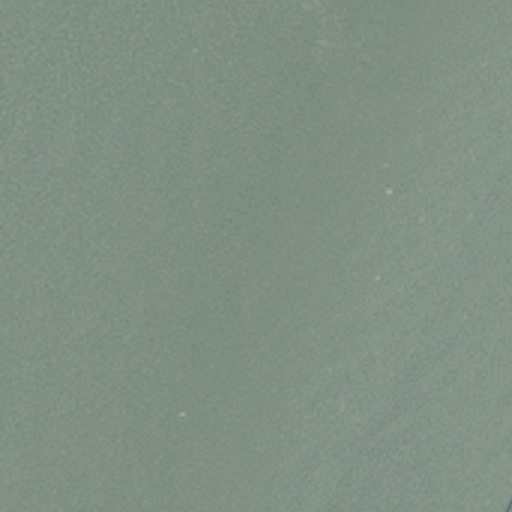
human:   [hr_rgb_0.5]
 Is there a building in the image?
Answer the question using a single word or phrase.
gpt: no

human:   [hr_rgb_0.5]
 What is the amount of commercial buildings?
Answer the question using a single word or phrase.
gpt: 0

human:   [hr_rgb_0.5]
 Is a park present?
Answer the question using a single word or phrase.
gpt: yes

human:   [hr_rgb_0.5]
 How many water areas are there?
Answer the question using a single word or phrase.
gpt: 1

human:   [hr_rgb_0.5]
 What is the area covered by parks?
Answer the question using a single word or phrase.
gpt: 5308m2

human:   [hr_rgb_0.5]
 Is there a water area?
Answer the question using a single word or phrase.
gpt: yes

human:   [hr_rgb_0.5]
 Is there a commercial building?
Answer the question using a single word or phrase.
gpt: no

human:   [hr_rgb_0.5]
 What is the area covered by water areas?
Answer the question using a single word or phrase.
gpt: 10625m2

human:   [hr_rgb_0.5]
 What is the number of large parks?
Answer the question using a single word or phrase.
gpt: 1

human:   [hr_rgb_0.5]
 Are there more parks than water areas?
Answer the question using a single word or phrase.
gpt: no

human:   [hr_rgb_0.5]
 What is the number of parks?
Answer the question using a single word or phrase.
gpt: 1

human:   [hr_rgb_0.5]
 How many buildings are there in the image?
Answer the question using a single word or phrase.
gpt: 0

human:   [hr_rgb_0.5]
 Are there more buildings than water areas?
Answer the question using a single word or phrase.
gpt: no

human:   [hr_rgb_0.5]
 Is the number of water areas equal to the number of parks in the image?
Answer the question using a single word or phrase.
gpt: yes

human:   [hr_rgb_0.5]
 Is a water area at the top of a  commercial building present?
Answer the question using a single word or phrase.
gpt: no

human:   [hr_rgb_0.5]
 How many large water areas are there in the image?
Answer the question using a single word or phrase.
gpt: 1

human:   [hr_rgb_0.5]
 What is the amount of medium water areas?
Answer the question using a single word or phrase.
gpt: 0

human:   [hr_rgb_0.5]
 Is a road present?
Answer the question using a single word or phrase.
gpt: no

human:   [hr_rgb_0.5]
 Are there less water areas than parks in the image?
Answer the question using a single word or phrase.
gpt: no

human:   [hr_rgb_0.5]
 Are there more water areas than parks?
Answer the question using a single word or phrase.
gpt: no

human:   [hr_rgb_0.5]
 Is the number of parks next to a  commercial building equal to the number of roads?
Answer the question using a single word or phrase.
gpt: yes

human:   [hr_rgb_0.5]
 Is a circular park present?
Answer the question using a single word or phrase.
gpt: no

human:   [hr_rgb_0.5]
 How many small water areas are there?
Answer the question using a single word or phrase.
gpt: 0

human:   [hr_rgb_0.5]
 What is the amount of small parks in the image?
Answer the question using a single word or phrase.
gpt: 0

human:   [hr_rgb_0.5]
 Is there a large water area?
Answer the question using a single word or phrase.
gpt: yes

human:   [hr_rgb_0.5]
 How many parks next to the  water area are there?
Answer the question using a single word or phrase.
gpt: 1

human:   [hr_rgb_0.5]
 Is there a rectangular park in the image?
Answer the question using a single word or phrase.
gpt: yes

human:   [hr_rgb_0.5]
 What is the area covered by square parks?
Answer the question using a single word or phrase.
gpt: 0m2

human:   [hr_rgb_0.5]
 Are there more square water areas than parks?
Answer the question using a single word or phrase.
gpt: no

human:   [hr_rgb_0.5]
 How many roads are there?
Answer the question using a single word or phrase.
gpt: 0

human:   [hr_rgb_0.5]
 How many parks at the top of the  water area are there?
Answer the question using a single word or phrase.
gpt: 0

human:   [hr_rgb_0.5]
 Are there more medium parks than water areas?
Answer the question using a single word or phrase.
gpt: no

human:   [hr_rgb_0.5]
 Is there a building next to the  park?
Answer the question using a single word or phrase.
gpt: no

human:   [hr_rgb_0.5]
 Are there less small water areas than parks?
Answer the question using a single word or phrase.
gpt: yes

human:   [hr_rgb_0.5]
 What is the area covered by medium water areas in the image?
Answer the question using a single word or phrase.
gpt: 0m2

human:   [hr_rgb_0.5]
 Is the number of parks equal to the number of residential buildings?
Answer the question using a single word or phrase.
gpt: no

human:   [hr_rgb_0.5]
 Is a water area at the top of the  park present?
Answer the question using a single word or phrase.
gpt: yes

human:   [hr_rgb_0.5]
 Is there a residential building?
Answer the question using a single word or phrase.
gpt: no

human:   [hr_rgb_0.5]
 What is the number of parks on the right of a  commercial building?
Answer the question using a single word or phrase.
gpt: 0

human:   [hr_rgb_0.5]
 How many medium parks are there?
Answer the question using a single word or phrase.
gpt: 0

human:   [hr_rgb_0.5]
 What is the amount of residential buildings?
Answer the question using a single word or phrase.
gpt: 0

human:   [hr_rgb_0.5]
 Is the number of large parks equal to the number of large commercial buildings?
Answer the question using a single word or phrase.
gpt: no

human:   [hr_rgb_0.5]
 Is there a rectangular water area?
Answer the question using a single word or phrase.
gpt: yes

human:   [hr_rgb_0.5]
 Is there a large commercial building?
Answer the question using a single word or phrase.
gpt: no

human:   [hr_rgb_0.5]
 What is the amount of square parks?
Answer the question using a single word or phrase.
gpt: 0

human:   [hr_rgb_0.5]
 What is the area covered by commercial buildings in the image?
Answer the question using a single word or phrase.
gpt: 0m2

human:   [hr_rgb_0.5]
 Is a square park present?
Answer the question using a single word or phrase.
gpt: no

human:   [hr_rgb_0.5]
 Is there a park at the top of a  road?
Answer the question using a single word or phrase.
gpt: no

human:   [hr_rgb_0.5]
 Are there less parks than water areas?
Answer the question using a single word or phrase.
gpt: no

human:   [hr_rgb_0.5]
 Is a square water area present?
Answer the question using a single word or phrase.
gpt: no

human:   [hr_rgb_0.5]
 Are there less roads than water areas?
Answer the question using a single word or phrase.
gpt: yes

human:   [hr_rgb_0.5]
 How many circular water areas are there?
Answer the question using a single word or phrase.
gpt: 0

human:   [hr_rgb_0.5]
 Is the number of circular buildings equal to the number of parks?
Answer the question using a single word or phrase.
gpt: no

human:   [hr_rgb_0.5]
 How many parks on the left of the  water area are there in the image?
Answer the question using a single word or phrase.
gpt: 0

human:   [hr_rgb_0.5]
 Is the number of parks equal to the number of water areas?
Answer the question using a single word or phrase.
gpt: yes

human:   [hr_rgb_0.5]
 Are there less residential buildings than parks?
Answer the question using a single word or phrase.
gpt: yes

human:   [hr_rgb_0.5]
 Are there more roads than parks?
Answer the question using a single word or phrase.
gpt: no

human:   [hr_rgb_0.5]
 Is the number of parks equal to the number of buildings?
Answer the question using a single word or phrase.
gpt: no

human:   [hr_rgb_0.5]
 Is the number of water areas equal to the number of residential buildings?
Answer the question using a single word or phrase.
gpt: no

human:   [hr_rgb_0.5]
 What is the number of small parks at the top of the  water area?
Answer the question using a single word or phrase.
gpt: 0

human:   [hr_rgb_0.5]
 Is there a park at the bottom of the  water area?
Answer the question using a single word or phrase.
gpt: yes

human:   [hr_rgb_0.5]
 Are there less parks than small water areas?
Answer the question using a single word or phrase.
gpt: no

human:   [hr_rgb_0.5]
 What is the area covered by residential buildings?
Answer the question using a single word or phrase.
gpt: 0m2

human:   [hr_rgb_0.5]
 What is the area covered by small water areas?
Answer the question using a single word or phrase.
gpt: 0m2